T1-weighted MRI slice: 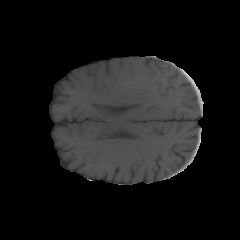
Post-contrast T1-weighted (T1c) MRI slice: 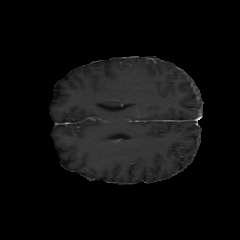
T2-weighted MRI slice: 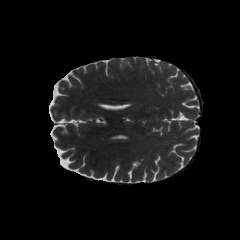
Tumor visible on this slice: yes